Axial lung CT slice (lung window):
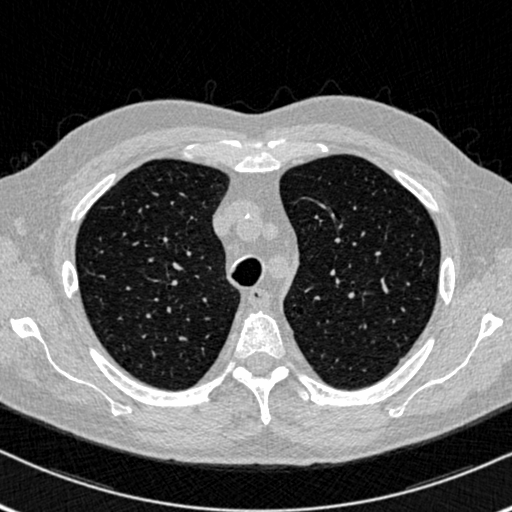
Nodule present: no